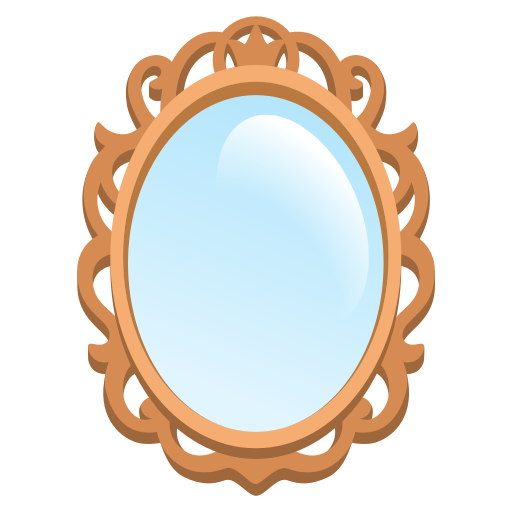
Emoji: 🪞